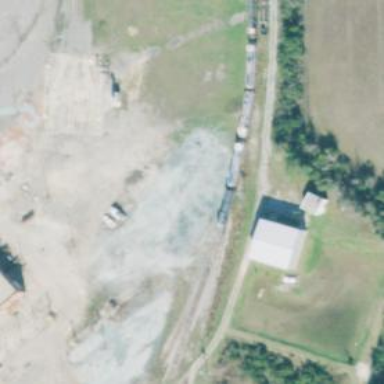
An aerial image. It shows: Railway yard.